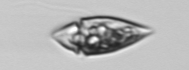
Label: Amphidinium